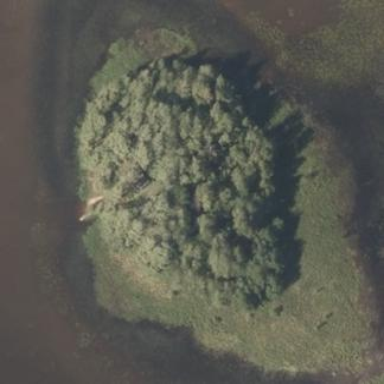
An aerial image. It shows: Island.